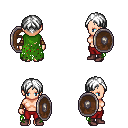
a pixel art fantasy rpg character, female body template, human, light skin, green tattered cape, red pants, white parted hairstyle, leather bracers, maroon shoes, shield, four views (front, back, left, right), 2x2 character sprite sheet, small pixel art, hard edges, no anti-aliasing